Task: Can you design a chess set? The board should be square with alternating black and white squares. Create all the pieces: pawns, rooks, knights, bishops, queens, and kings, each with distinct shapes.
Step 324:
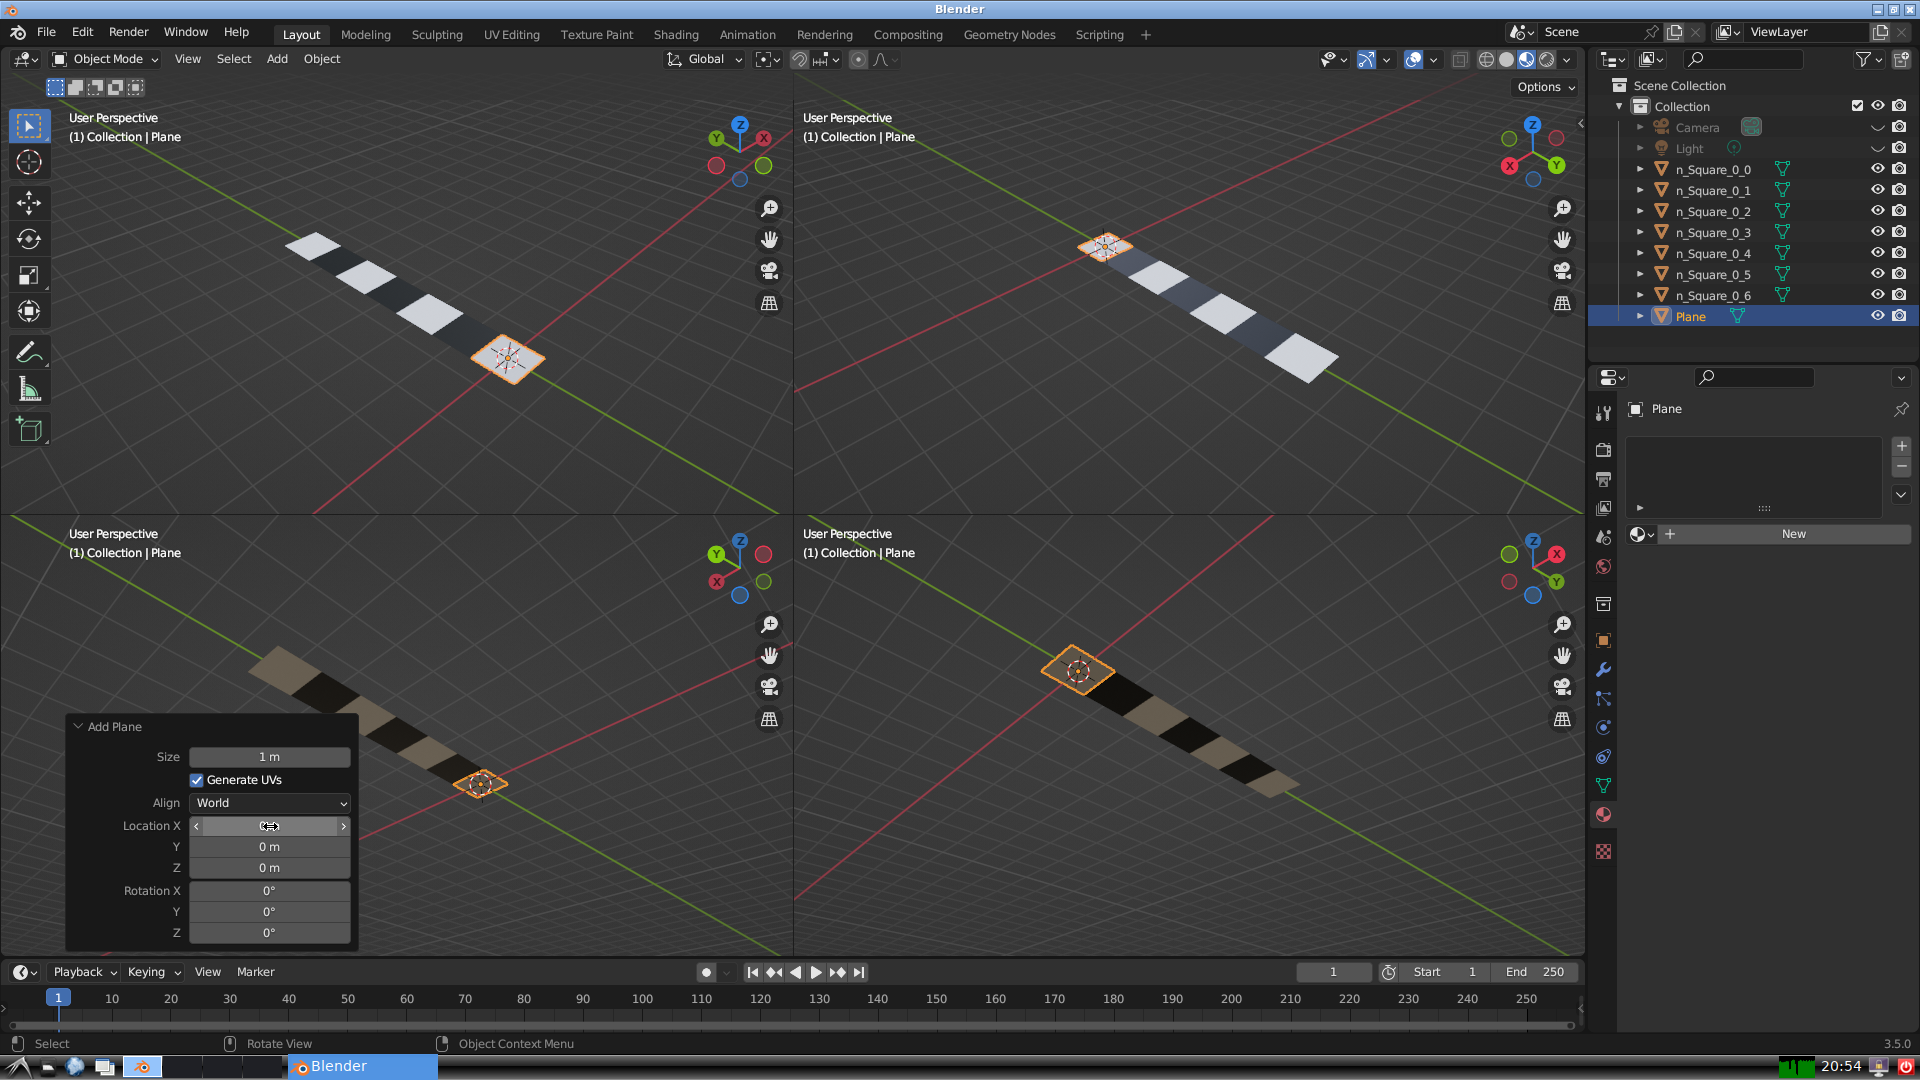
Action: click: no